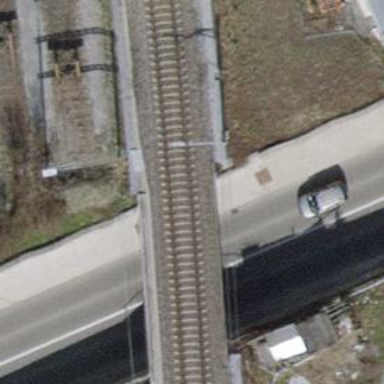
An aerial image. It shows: Bridge over electrified railway with contact line.